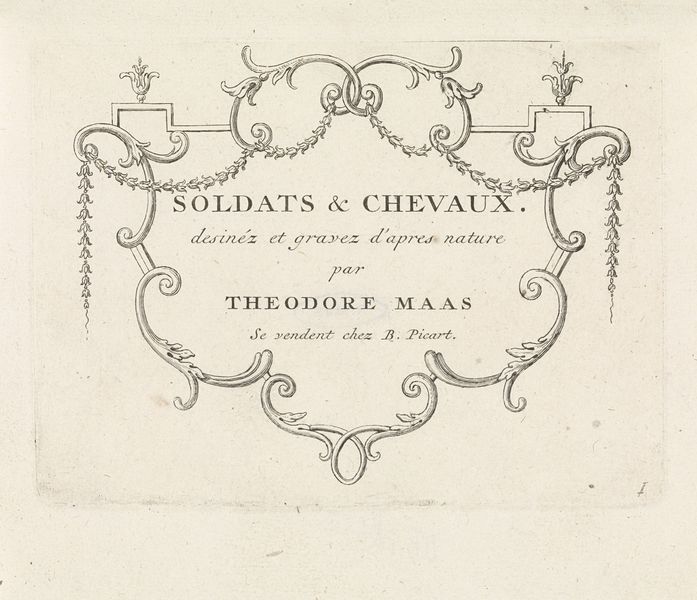
Titel: Titelprent voor een serie prenten met soldaten en paarden
Künstler: Dirk Maas
Standort: Amsterdam
Institution: Rijksmuseum
Schlagwörter: ornate, soldier, white, black, france, gray, lace, decorative, flowers, print, pot, vase, grafik, flower, horses, roman, nature, ribbon, scroll, drawing, paper, black and white, frame, ornament, french, curls, urn, garland, leaves, wreath, design, engraving, floral, book, papier, schrift, tan, page, border, text, vine, words, buch, hose, 19. jahrhundert, advertisement, frontispiece, se, title, word, name, title page, r, engrave, soldat, ge, blossoms, lis, par, gravur, chez, soldats, chevaux, theodore, maas, theodore maas, soldats and chevaux, soldats & chevaux, desinez et gravez dapres nature, niederländisch, cheveaux, fleur, desirez, gravez, chevaus, theodore mass, desinez et grayez, booklet, curlicues, picart, soldates and chevaus, designers, soldats chevaux, serdent, picart., onament, ex, libris